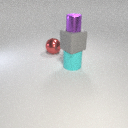
small purple metal cylinder above large cyan rubber cylinder